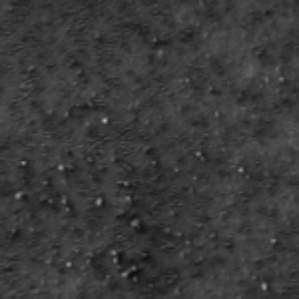
Label: frost